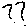
Label: hexagon